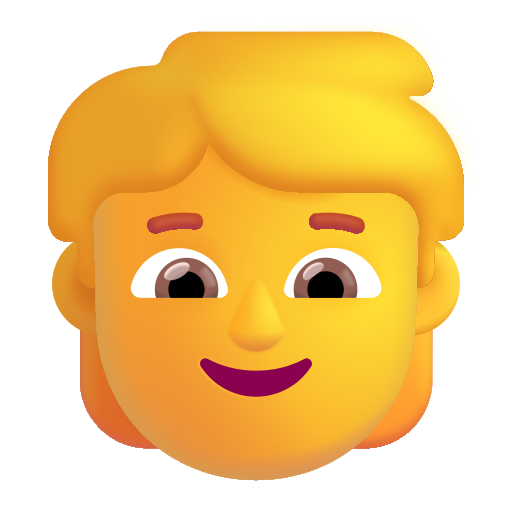
child color default